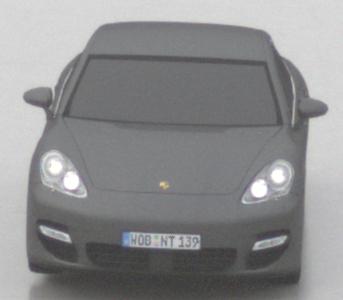
Make: Porsche
Model: Panamera
Detailed model: Panamera (970)
Model produced from: 2010/05
Model produced until: 2013/04
Doors: 5
Color: gray
Road condition: wet road
Daytime: morning or afternoon
Contrast: low contrast